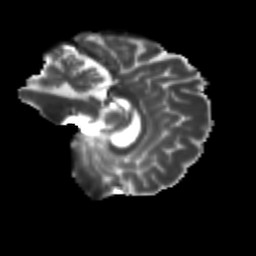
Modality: T2w
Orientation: sagittal
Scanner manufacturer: siemens
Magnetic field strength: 3 T
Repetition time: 9.2 s
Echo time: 0.084 s